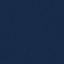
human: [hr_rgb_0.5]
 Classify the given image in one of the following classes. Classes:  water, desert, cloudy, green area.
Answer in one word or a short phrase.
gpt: water